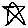
Label: star